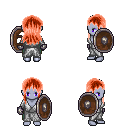
a pixel art fantasy rpg character, female body template, dark elf, purple skin, white robe, teal pants, red unkempt hairstyle, metal gloves, shield, four views (front, back, left, right), 2x2 character sprite sheet, small pixel art, hard edges, no anti-aliasing